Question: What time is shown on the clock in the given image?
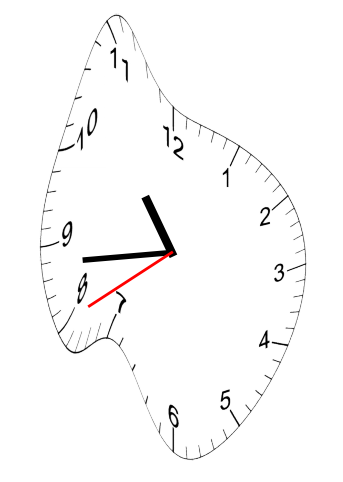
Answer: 10:43:40